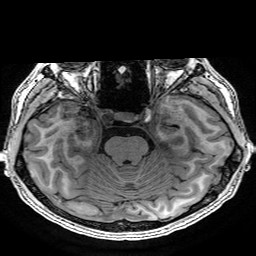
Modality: T1w
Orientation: coronal
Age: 18
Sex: male
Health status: healthy
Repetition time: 2.53 s
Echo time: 0.0034 s